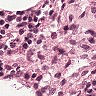
Metastatic tissue present: no